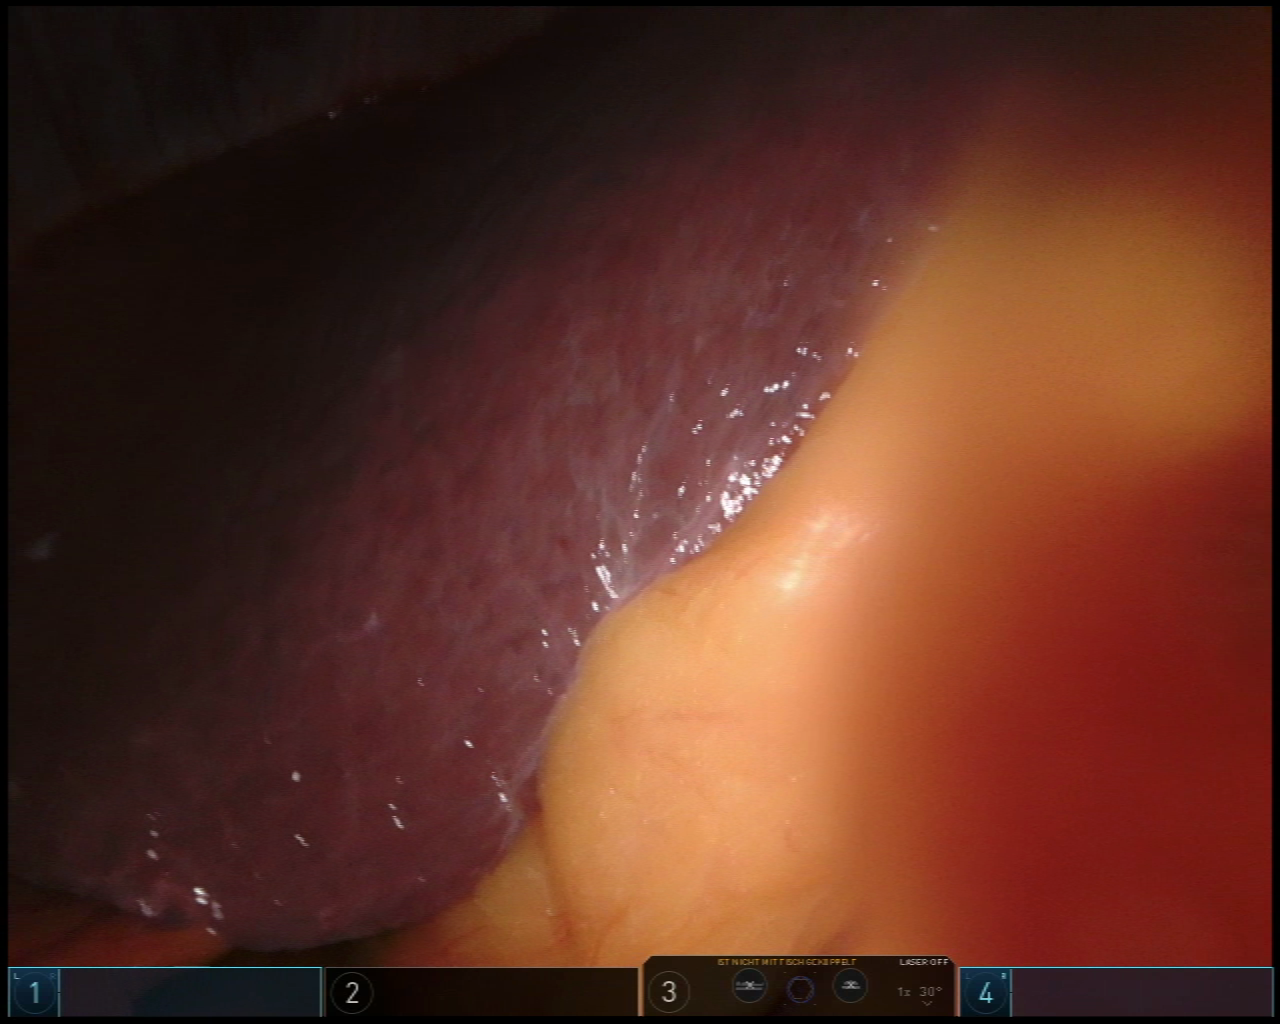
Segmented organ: liver
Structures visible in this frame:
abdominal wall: yes
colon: no
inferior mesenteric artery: no
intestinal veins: no
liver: yes
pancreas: no
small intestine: no
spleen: no
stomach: no
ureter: no
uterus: no
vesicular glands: no